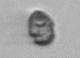
Label: Heterocapsa_rotundata